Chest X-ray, PA view. Patient: 58 years old, sex M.
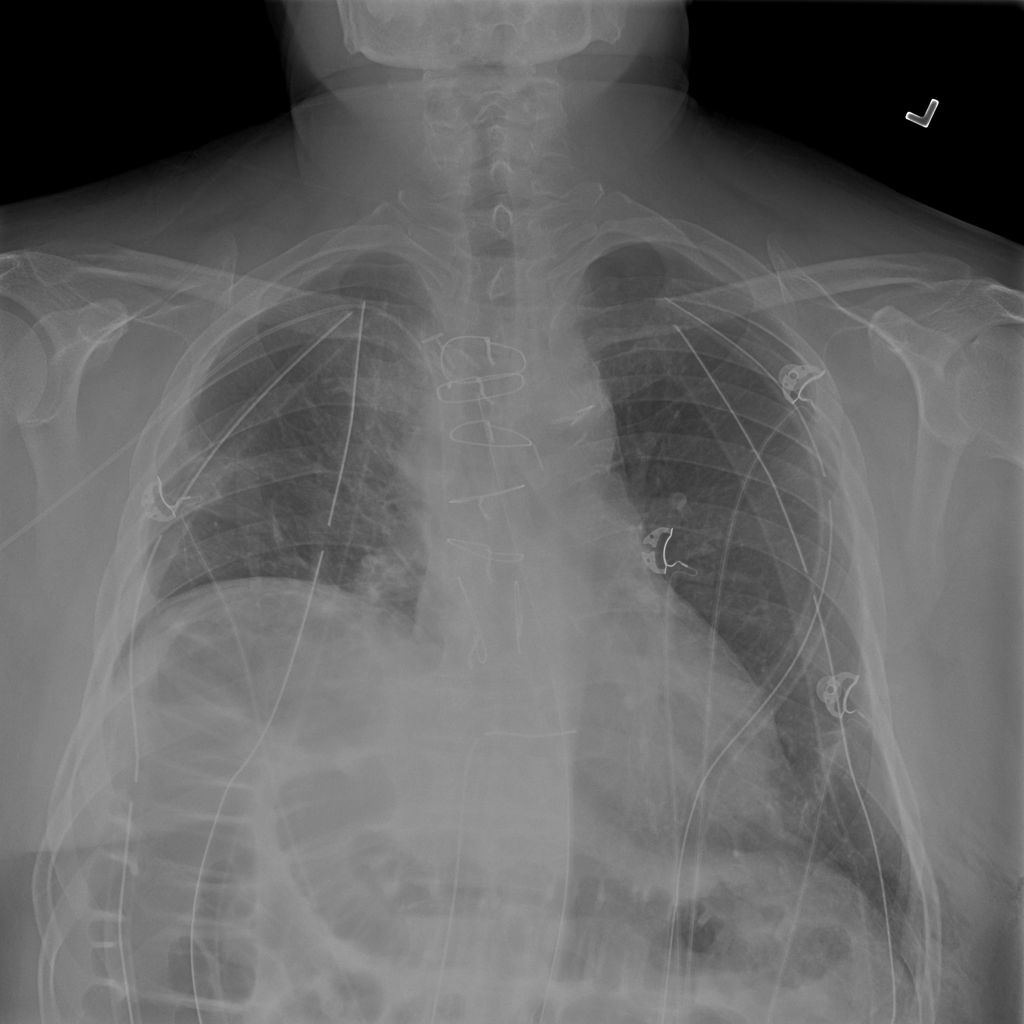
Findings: No Finding